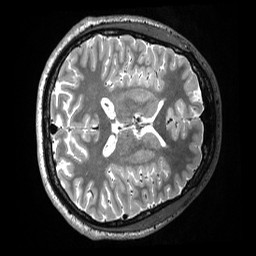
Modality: T2w
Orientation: axial